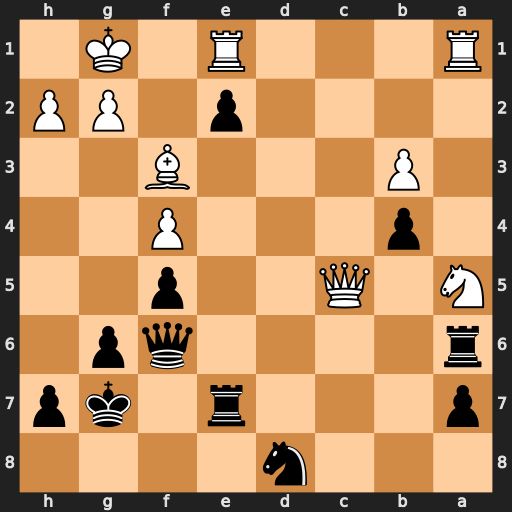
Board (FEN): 3n4/p3r1kp/r4qp1/N1Q2p2/1p3P2/1P3B2/4p1PP/R3R1K1
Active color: b
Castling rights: -
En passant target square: -
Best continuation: Qb6 Qf2 Rxa5 Rxa5 Qxa5